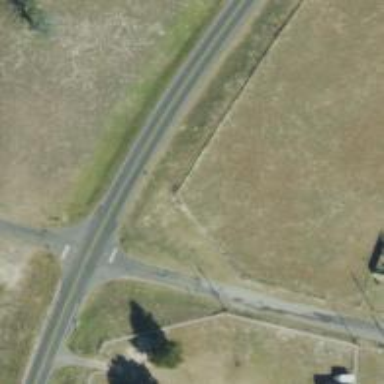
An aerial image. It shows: Secondary road with asphalt surface.